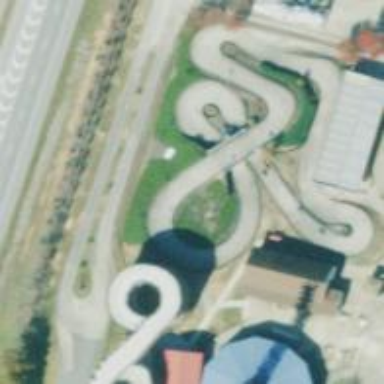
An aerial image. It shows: Karting raceway for sports activities.